Question: I'm trying to fetch the data out of a cell in a range, but i get an error saying the cell i'm trying to read is out of range
after opening the document the code goes
'''
var range = sheet.getRange("A1:B7");
var cell = range.getCell(2, 3);
var cellValue = cell.getValue();
Logger.log(cell);
'''
and my sheet looks like this:

What is the error here?
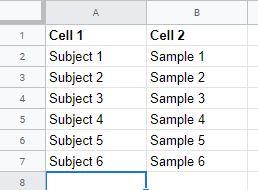
Answer: Please, note that the 'getCell()' method accepts arguments as follows: 'row', 'column' (with 1-based 'Integer' values). In case the 'Range' it is called upon is in at least one dimension smaller than than the dimension size of the 'getCell()' call, it throws an error.
Your 'Range' dimensions are: 'row' = 7, 'column' = 2.
Your 'getCell()' call dimensions are: 'row' = 2, 'column' = 3.
Thus, the cell referenced in the offset from the 'Range' by 1 column.
1. getCell() method reference.